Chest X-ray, PA view. Patient: 38 years old, sex M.
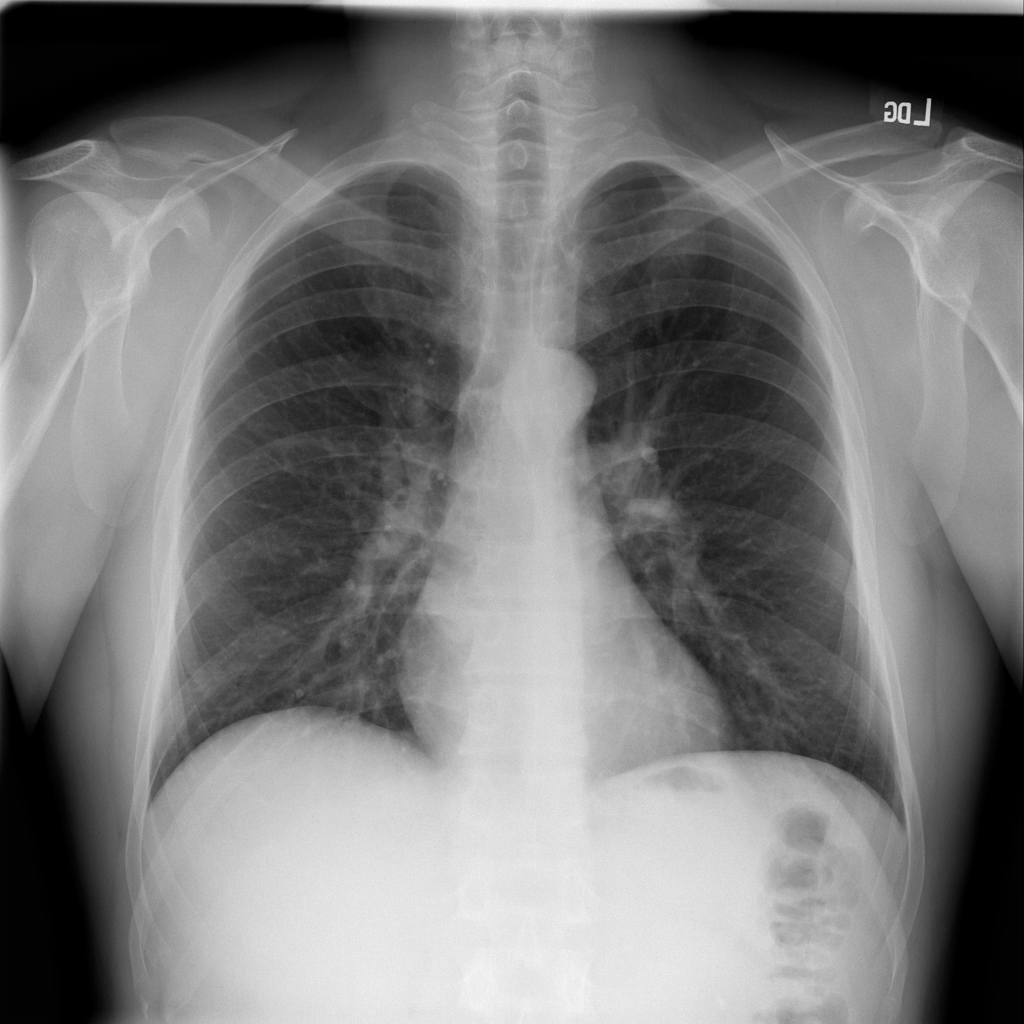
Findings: No Finding